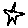
Label: star